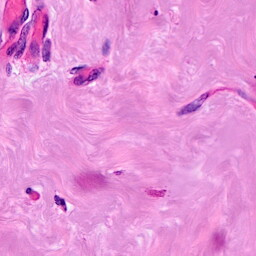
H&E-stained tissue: Breast